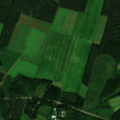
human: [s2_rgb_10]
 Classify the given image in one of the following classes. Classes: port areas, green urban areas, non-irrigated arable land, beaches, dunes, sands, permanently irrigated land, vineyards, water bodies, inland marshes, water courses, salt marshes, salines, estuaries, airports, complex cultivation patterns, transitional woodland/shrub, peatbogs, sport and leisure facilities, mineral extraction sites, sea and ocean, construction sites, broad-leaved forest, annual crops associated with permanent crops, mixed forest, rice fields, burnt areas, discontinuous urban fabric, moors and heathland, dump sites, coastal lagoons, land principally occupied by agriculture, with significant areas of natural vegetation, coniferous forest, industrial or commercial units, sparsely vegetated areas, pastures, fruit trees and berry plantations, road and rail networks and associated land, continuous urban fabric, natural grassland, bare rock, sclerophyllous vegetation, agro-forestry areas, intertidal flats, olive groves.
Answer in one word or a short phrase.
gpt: non-irrigated arable land, land principally occupied by agriculture, with significant areas of natural vegetation, coniferous forest, mixed forest, transitional woodland/shrub